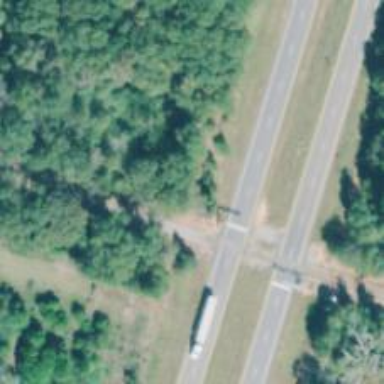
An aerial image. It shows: This image shows trunk highway that functions as expressway.